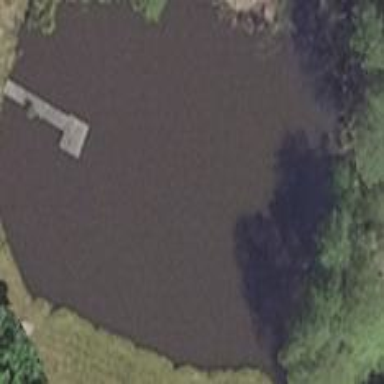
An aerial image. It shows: Pond surrounded by natural water.